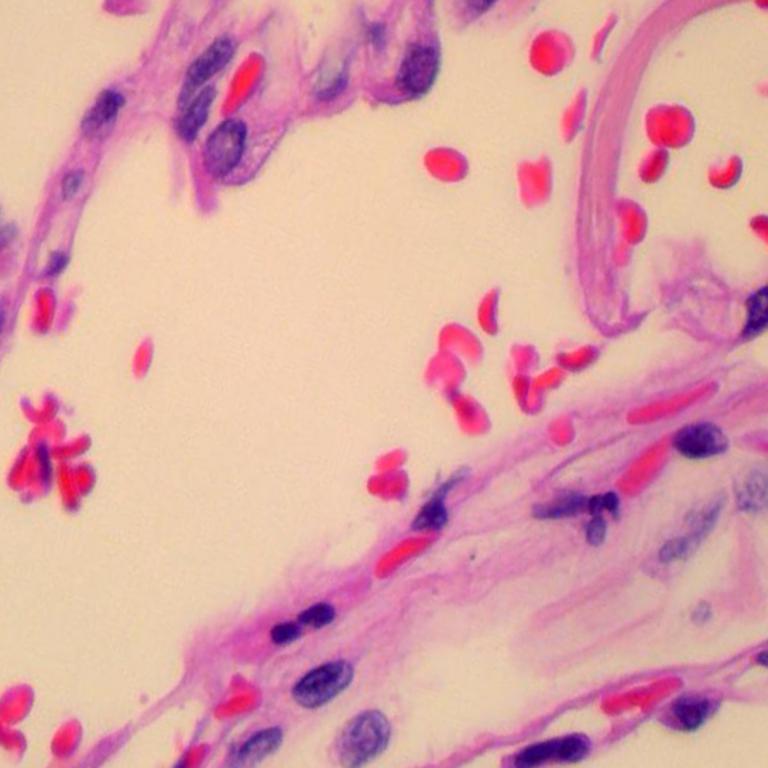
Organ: lung
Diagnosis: benign